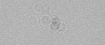
Label: camera_spot